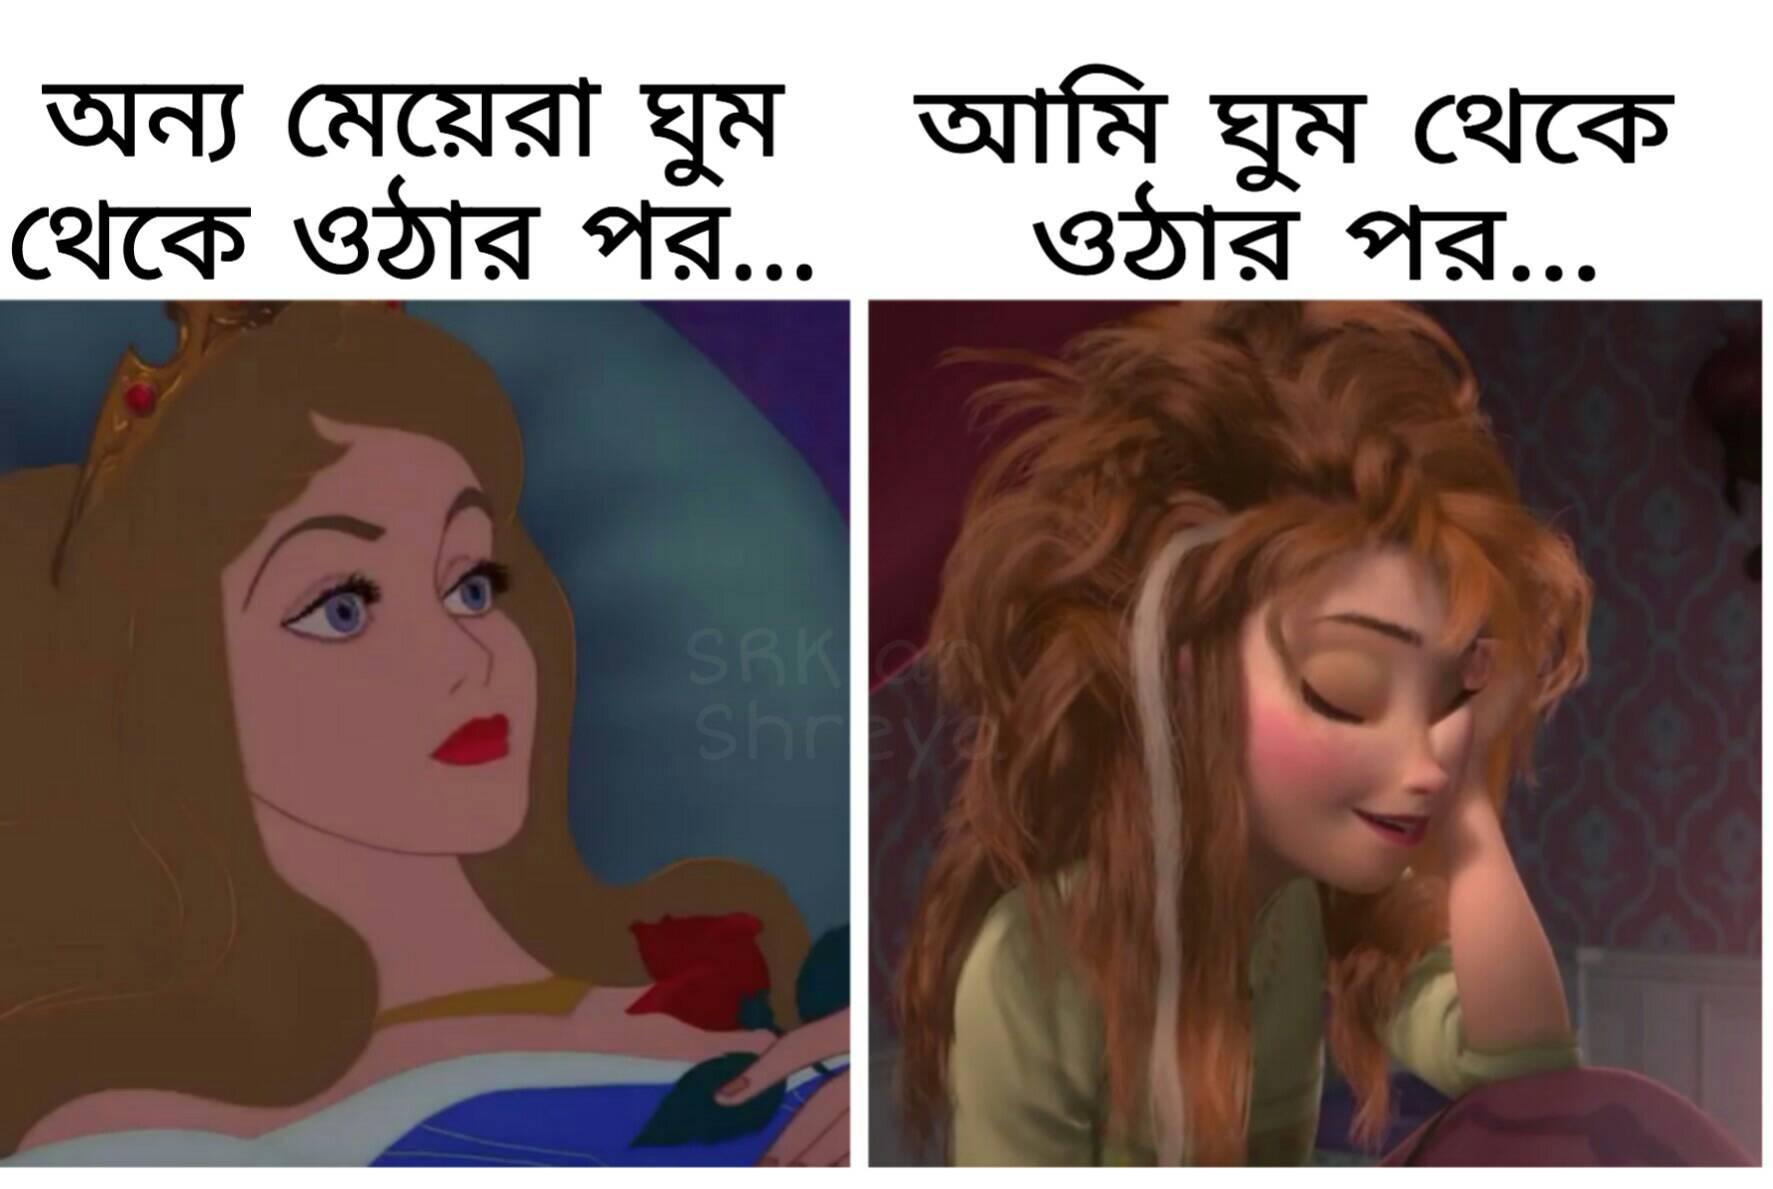
Caption: অন্য মেয়েরা ঘুম থেকে ওঠার পর...   আমি ঘুম থেকে ওঠার পর...
Label: non-hate